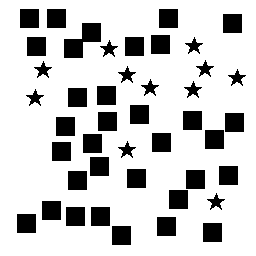
Squares: 33
Triangles: 0
Stars: 11
Total shapes: 44